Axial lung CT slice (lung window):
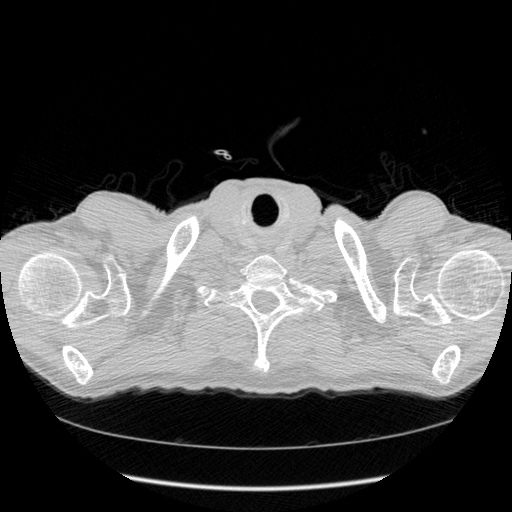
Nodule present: no